Question: Count the number of objects in the diagram.
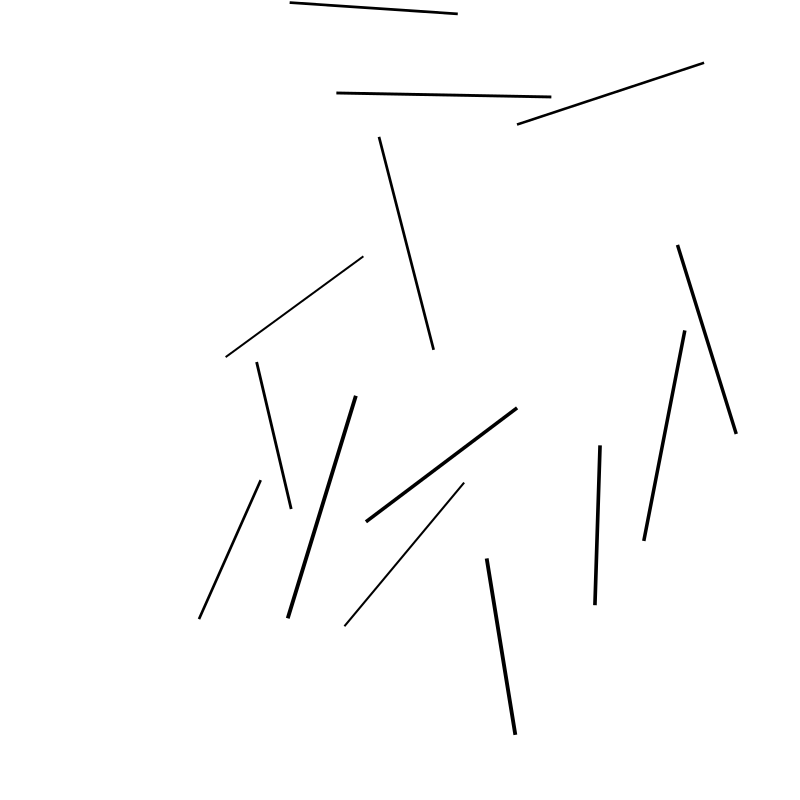
Answer: 14